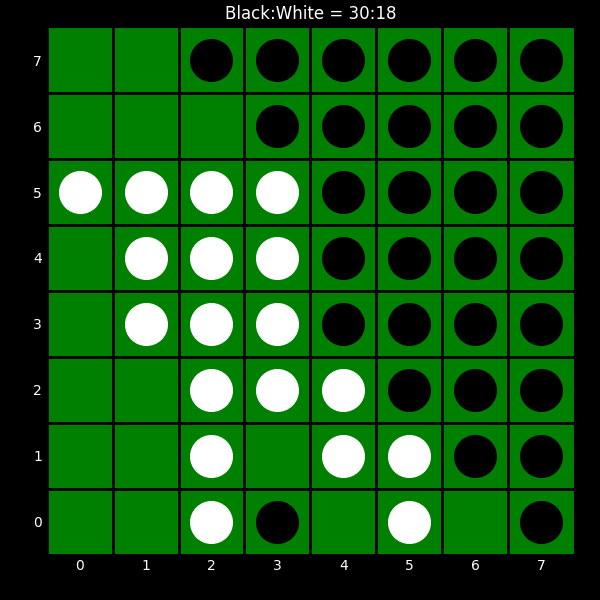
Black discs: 30
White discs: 18